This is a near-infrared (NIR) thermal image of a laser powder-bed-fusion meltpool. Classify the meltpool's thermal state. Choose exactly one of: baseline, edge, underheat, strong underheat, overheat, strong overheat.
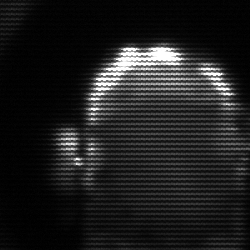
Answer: baseline